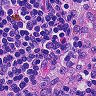
Metastatic tissue present: no